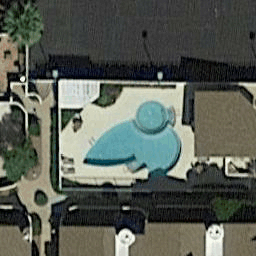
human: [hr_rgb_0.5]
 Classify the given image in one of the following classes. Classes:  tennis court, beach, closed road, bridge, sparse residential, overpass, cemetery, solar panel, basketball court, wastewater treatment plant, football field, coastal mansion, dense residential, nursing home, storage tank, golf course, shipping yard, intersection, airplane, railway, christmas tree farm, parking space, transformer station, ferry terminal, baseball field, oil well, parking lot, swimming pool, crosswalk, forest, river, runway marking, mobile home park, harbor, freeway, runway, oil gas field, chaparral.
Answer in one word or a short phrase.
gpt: swimming pool